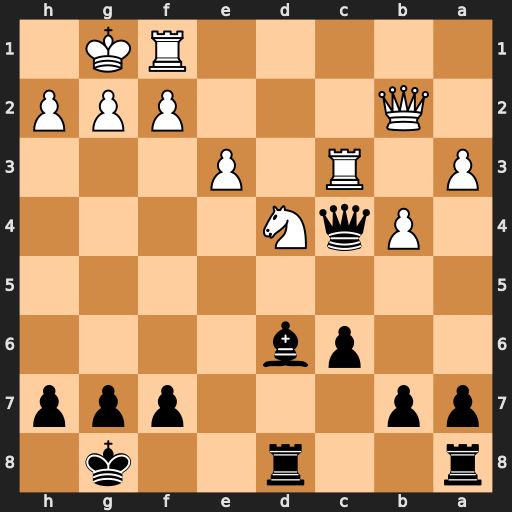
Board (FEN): r2r2k1/pp3ppp/2pb4/8/1PqN4/P1R1P3/1Q3PPP/5RK1
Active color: b
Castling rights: -
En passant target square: -
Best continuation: Bxh2+ Kxh2 Qxf1